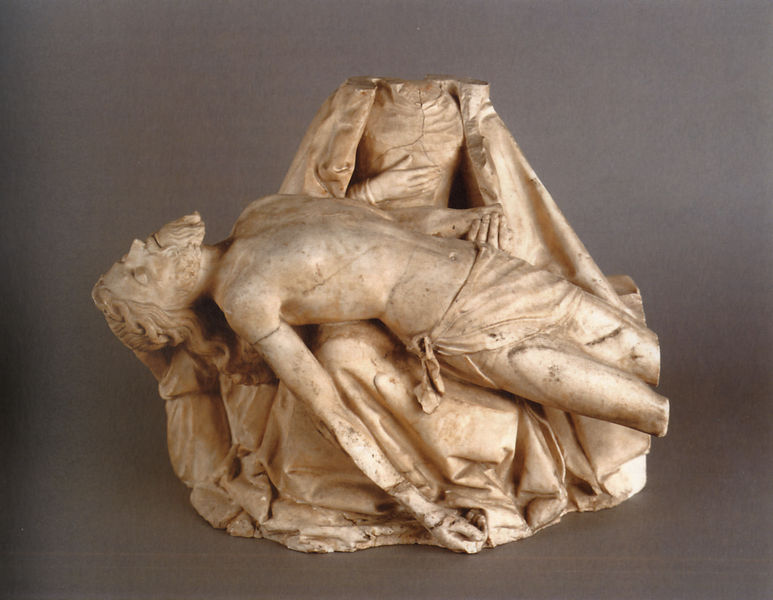
Titel: Pietà
Institution: Moulins, Musée Anne de Beaujeu
Schlagwörter: hand, kopf, lendenschurz, mann, umhang, frau, marmor, tuch, bart, falten, leiche, stein, tod, tot, trauer, hände, figur, haare, mantel, mutter, locken, putte, skulptur, statue, beine, risse, figuren, bildhauerei, plastik, schoß, liegend, lendentuch, kreuz, nakt, leblos, knien, fragment, kaputt, gestorben, christus, jesus, jesus christus, leichnam, pieta, leiden, maria, madonna, jesu, sohn, beschädigt, abgeschlagen, steinemtz